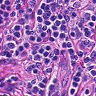
Metastatic tissue present: no